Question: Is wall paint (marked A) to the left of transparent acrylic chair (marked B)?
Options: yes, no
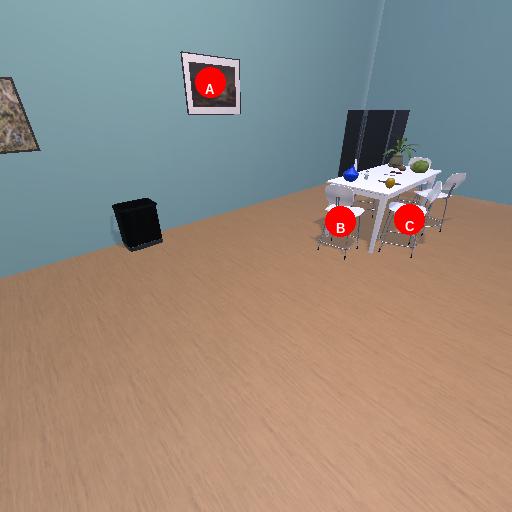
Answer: yes